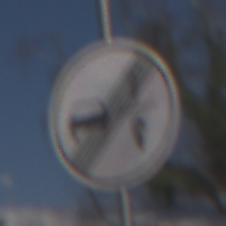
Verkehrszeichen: EndeVerbotUeberholenEinspurigeFahrzeuge
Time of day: MorningAfternoon
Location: Outdoor (Nature)
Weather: PartlyCloudy
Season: Winter
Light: Natural